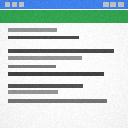
Screen state: on